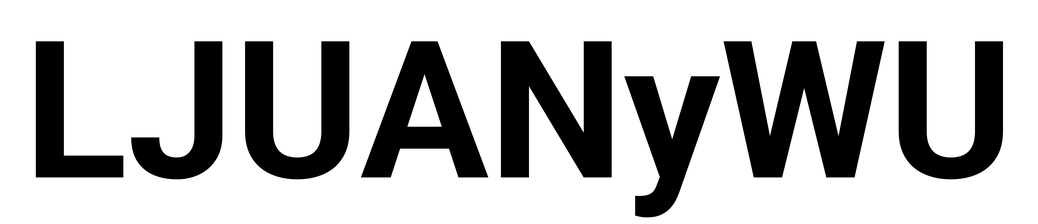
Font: Roboto_Bold